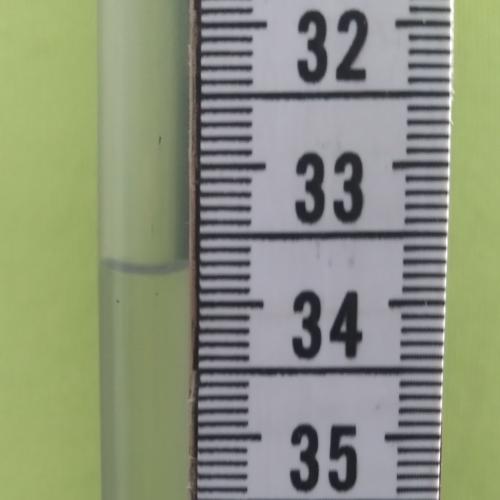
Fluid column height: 33.7 cm